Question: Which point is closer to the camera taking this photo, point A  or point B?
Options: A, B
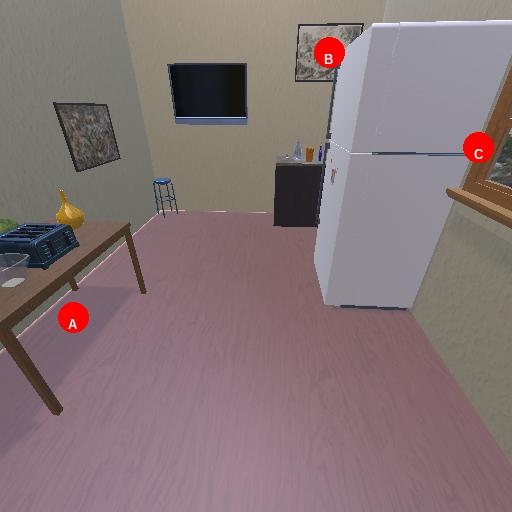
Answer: A